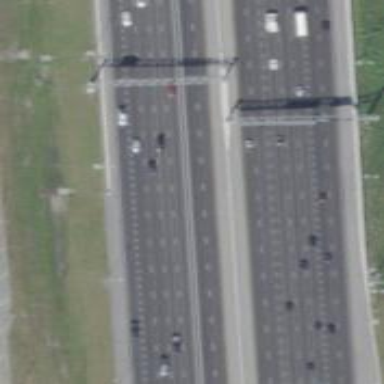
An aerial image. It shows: Asphalt motorway.